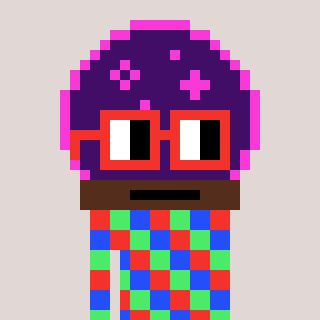
a pixel art character with square red glasses, a crystalball-shaped head and a grayscale-colored body on a warm background